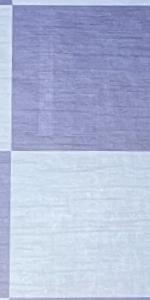
Label: Empty